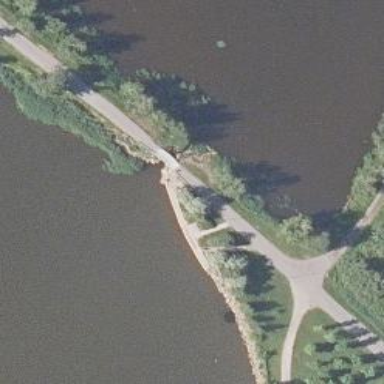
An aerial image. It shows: Man-made pier.